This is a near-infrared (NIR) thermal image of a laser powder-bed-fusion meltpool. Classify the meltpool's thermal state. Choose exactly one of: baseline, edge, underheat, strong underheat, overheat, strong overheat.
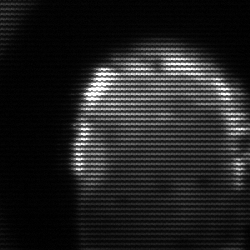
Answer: baseline